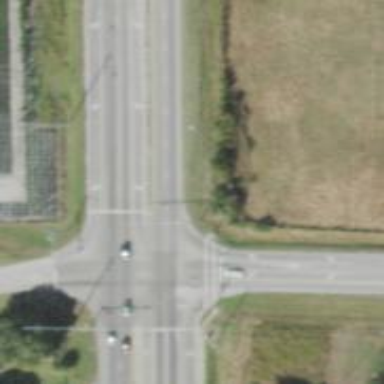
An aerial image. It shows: Solid stop line on the road marking.